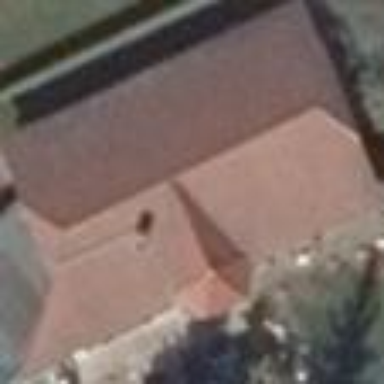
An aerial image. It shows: House with hipped roof.